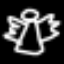
Label: angel